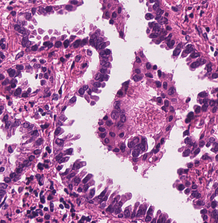
Tumor epithelial tissue: yes
Tumor-associated stroma tissue: yes
Normal tissue: no